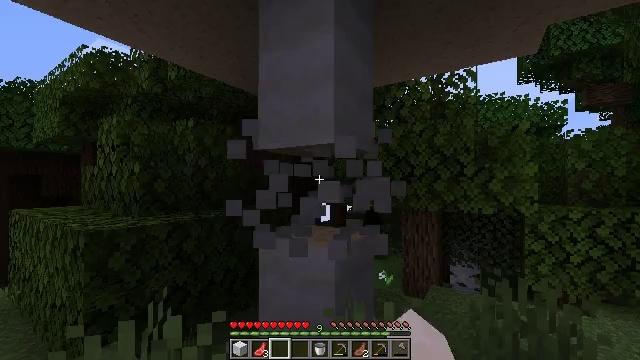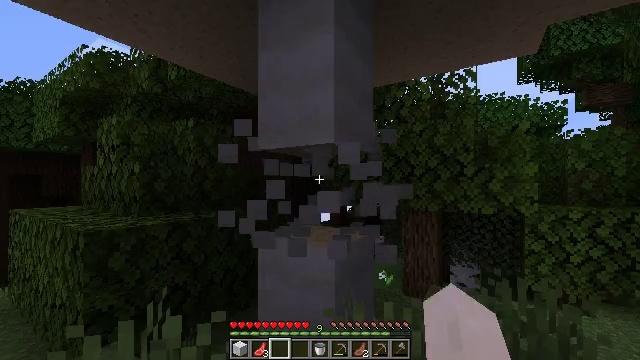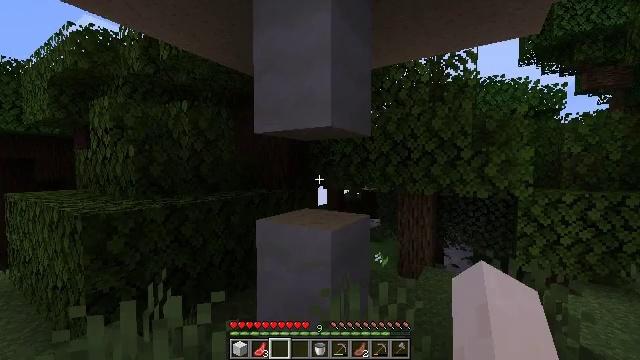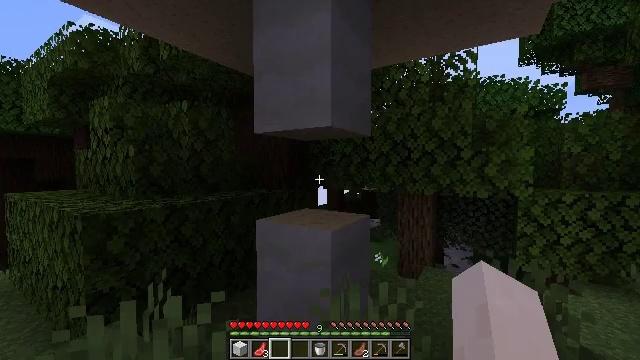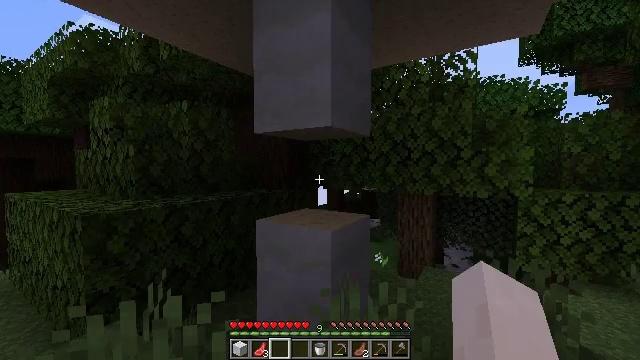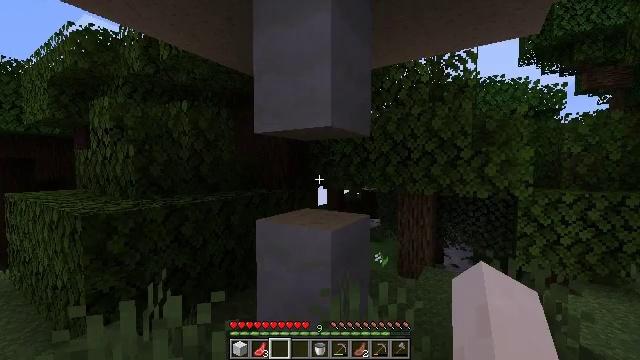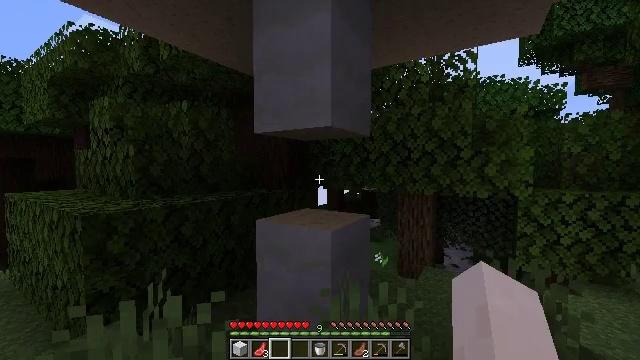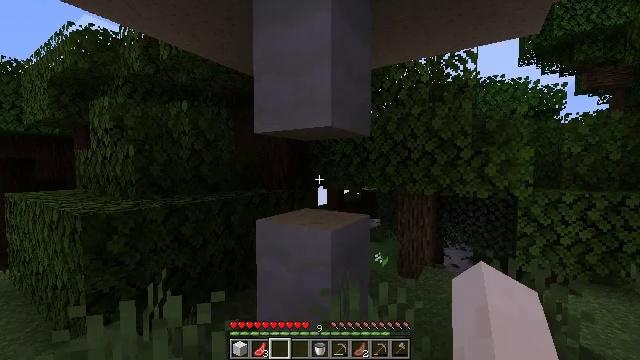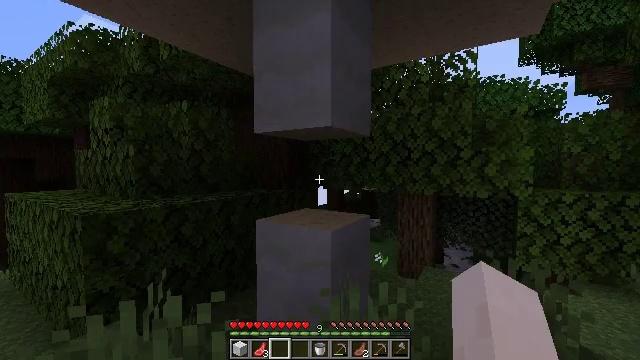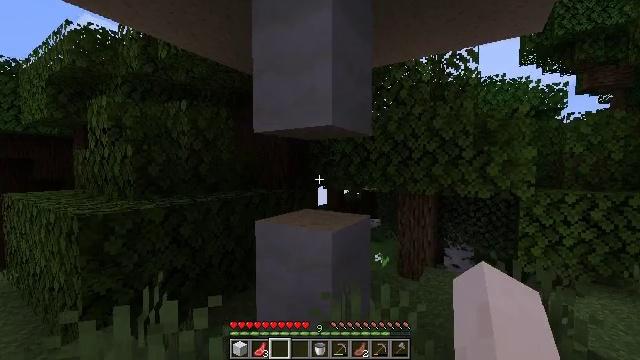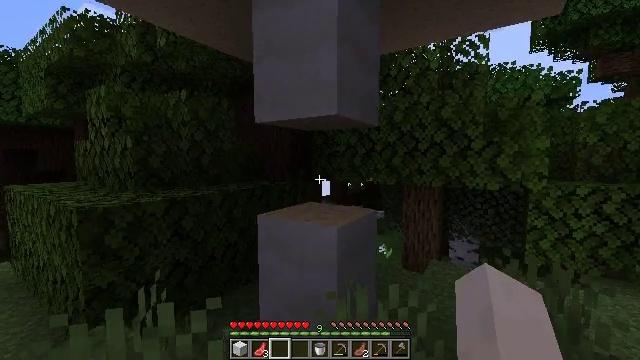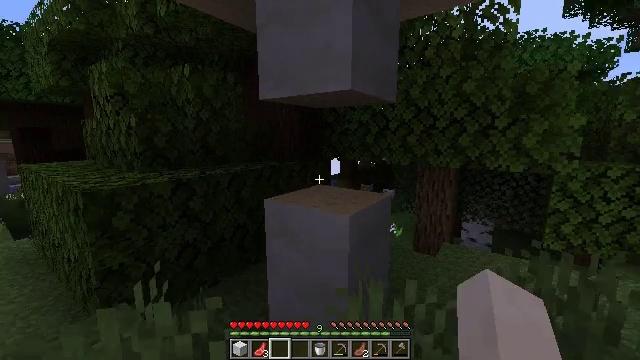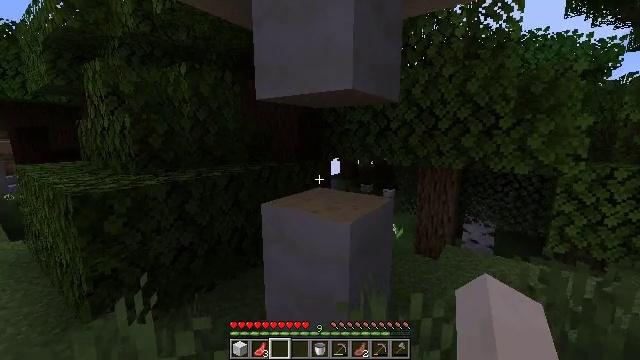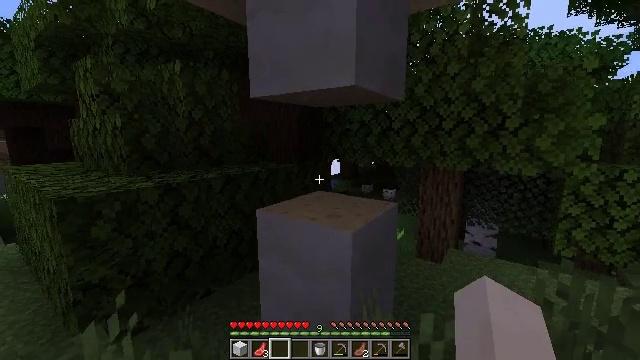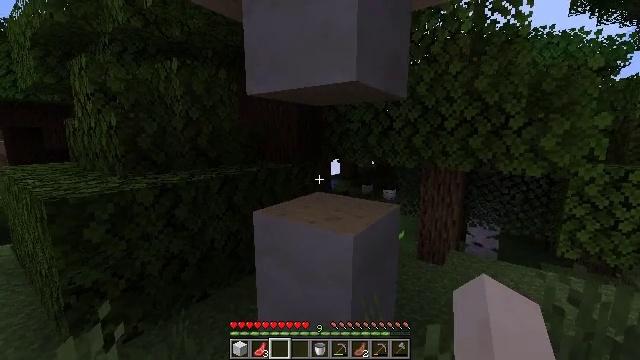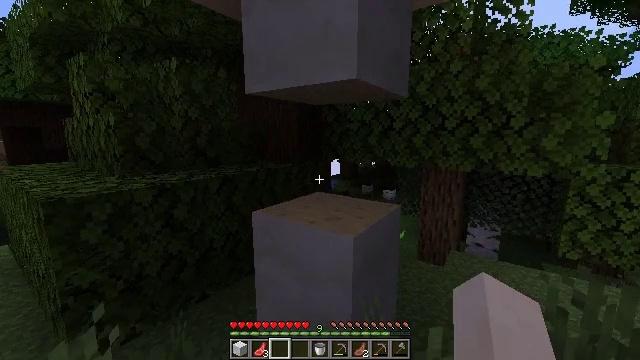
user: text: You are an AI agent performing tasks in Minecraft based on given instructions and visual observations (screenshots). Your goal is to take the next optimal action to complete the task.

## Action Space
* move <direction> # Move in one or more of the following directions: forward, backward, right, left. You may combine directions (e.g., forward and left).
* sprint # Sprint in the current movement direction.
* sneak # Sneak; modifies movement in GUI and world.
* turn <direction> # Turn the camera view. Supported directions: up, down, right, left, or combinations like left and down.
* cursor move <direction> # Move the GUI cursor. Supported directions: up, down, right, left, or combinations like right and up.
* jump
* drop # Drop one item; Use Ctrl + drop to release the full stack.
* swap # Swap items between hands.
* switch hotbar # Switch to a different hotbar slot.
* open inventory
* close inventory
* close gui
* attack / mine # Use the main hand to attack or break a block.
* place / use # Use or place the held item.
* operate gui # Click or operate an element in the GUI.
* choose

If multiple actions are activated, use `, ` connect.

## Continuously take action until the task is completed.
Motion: motion action
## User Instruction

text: Collect the mushroom stem from giant mushrooms.
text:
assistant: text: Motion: attack / mine
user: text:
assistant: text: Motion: turn down
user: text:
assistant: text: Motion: no_op
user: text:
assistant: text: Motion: no_op
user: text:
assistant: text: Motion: no_op
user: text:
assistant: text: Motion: no_op
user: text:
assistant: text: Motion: no_op
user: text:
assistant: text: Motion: no_op
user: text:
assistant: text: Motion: move forward
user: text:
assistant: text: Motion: move forward, turn down
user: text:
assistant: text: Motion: move forward, turn left and down
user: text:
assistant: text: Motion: move forward
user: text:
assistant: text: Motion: no_op
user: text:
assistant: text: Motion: no_op
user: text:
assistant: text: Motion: no_op
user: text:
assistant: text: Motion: no_op
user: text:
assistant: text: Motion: no_op
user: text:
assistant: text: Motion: no_op
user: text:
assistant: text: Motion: no_op
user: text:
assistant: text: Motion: no_op
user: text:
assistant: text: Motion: no_op
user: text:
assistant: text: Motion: no_op
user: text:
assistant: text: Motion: no_op
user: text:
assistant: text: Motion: no_op
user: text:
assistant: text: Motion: turn up
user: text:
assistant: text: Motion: turn up
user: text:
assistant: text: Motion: no_op
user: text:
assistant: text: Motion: no_op
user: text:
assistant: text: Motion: no_op
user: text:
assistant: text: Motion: no_op